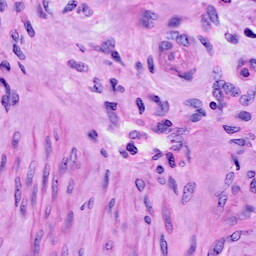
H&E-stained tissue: Cervix